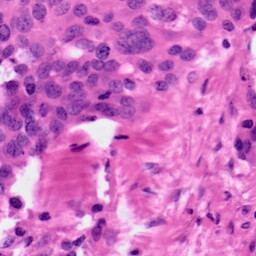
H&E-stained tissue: Ovarian